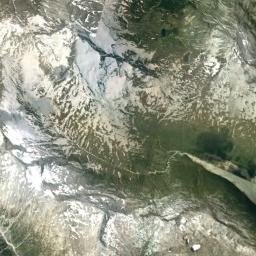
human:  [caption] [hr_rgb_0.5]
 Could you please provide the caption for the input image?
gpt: The snow berg is consist of green plants,Bare land and white snow .

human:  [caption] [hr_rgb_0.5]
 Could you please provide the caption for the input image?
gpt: Only the peaks of the snow-capped mountains are covered with snow .

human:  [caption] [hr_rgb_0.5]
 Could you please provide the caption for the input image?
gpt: There is snow on the part of the snowberg .

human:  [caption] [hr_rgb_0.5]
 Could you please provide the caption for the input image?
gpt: The snowberg is partly covered with snow and ice and some knife-edge ridges remain at the top of the snowberg .

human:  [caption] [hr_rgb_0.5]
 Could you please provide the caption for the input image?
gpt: There are much snow and some green land on the snowberg .